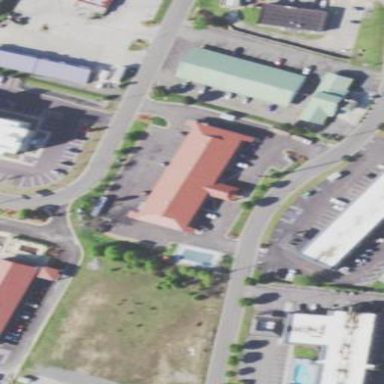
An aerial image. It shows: Hotel building.